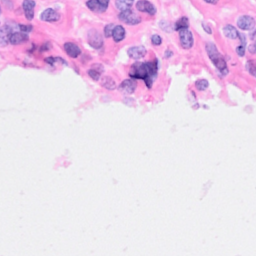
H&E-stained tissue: Breast